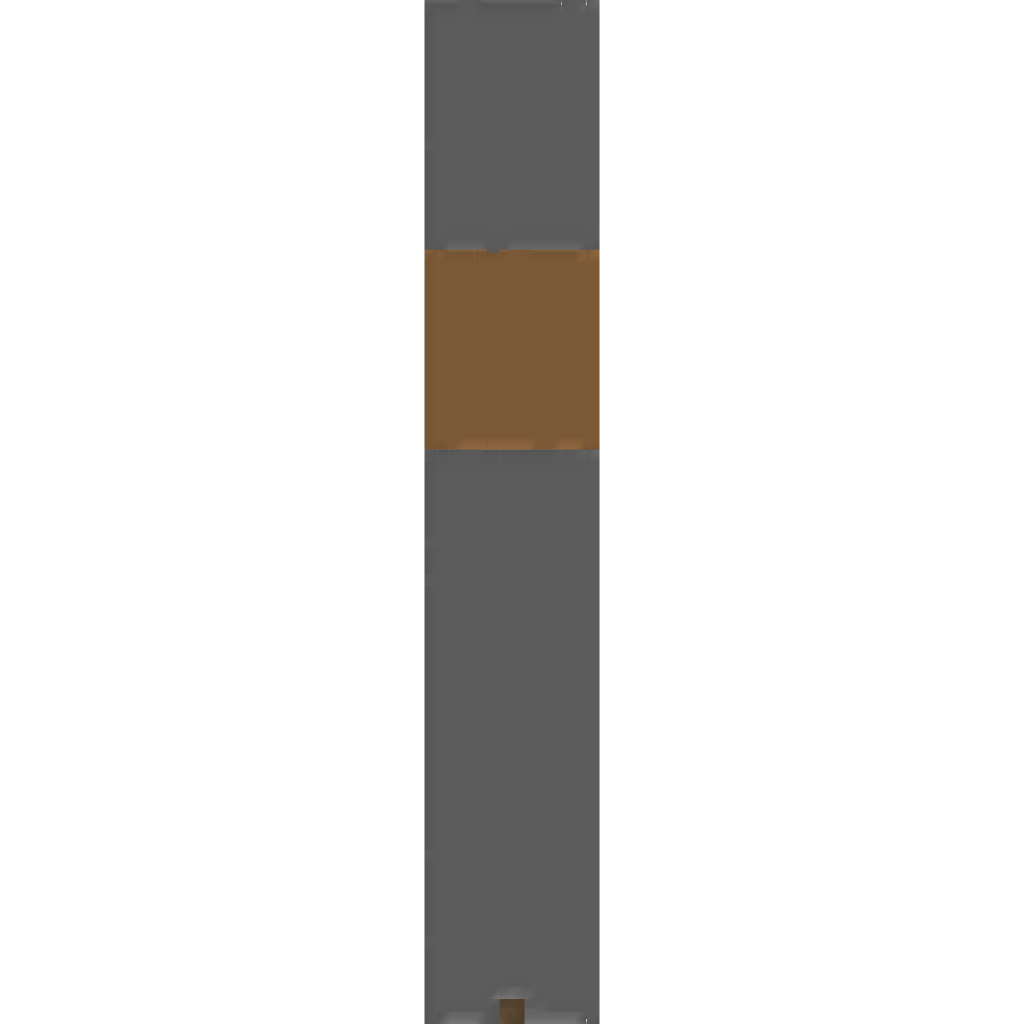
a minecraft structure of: Glostone tower